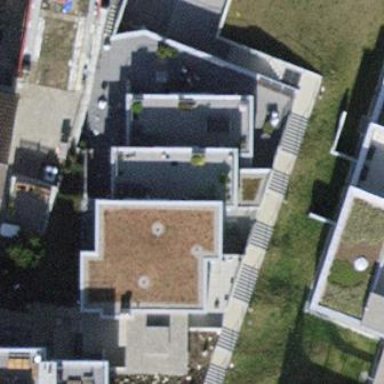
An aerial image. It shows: Flat-roofed terrace building.